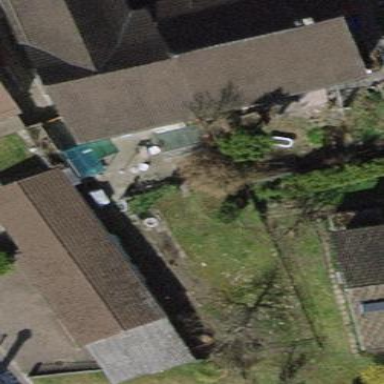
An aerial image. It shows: Group of garages.